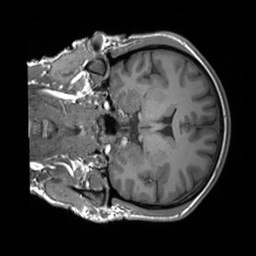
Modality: T1w
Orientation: coronal
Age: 29
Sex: female
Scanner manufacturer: siemens
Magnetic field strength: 3 T
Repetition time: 1.8 s
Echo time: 0.00232 s